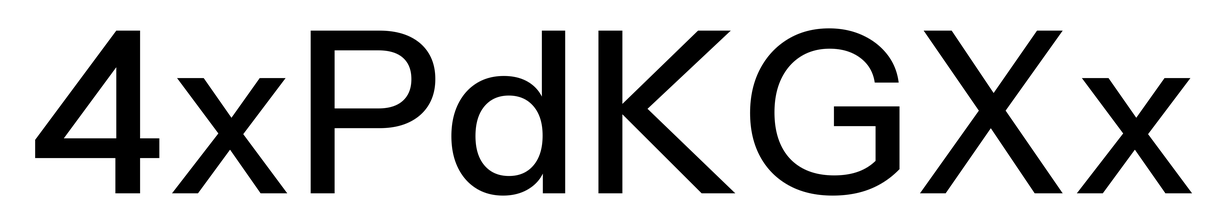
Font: InstrumentSans_Medium